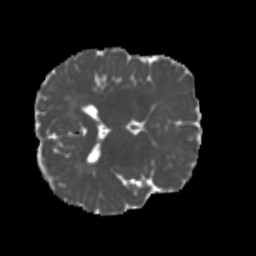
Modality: MD
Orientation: axial
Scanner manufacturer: siemens
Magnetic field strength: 3 T
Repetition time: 4 s
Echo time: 0.0594 s